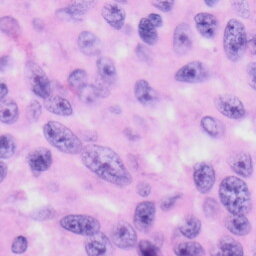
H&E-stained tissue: Skin